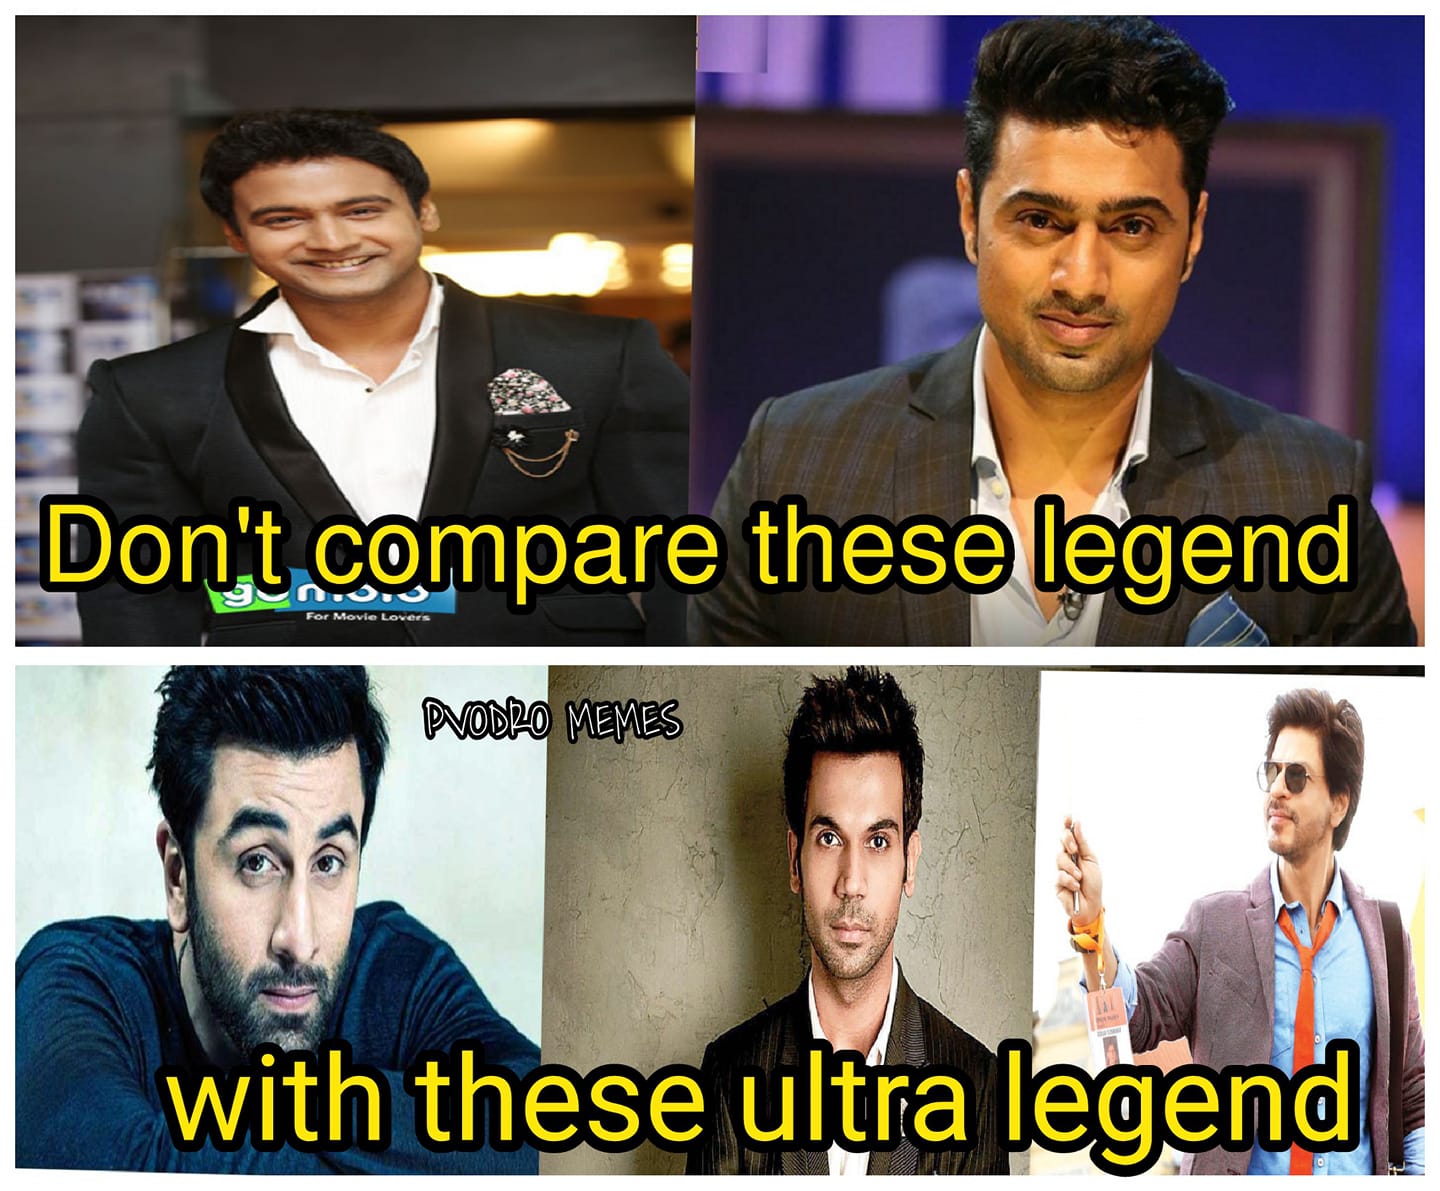
Caption: Don't compare these legend    with these ultra legend
Label: hate